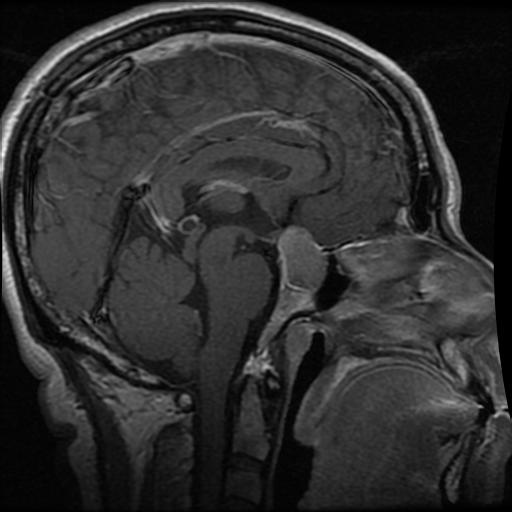
Label: pituitary